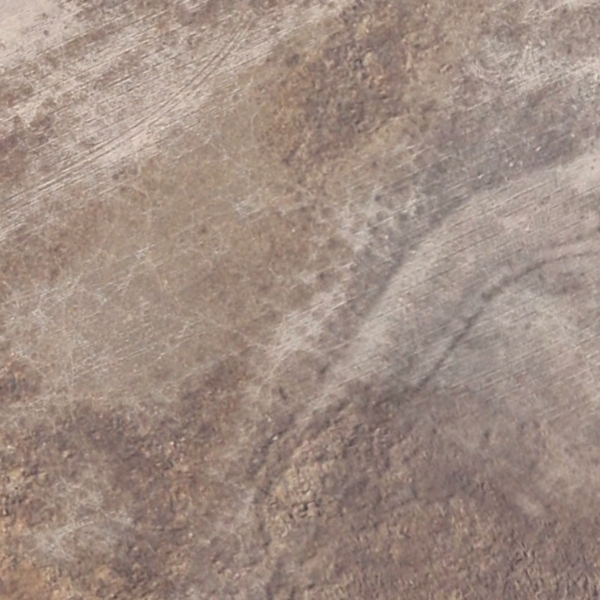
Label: BareLand